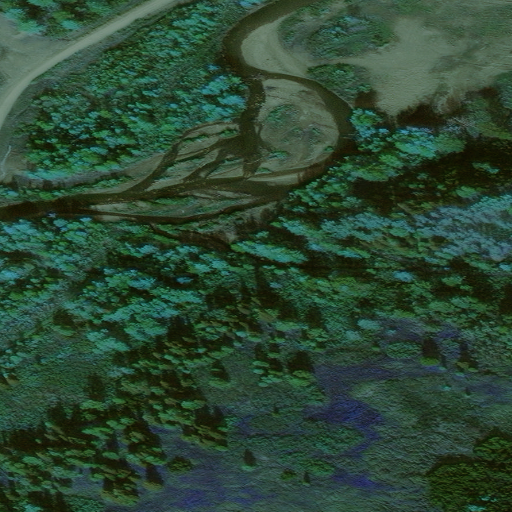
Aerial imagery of valley in Alaska named Davis Gulch containing only unknown